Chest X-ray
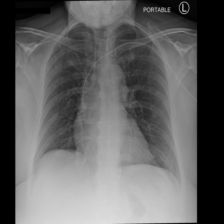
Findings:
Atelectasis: negative
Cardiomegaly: negative
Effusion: negative
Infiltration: negative
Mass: negative
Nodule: negative
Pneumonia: negative
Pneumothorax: negative
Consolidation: negative
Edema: negative
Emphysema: negative
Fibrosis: negative
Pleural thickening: negative
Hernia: negative